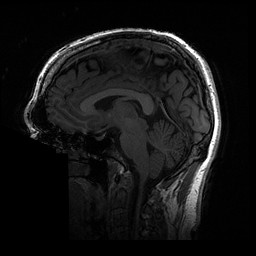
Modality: T1w
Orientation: axial